Question: My code window is split by a a 1 pixel wide gray column that i can't seem to remove. It's not the same as splitting Vertically as that produces a second window that i can remove.
I have tried restore default layout to no success.
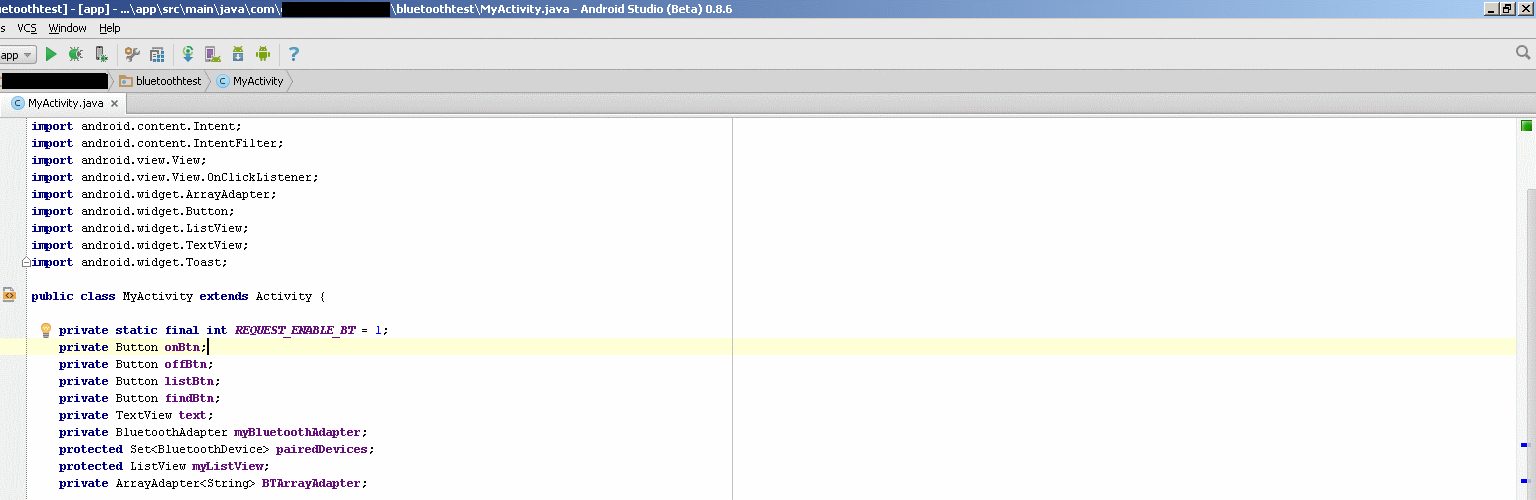
Answer: This is the right margin of your code and used to control when the IDE will automatically wrap your typing. The right margin can be set in 'File->Settings->Code Style->General->Right margin'.
To disable its appearance, 'File->Settings->Editor->Appearance->Show right margin'